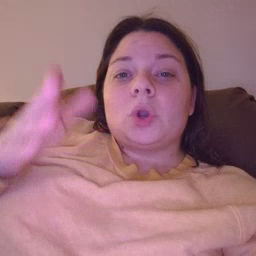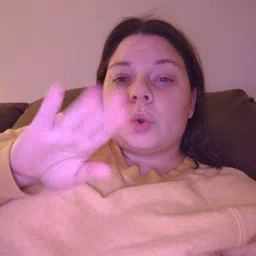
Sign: close